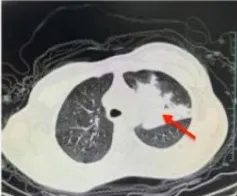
Depiction of chest imaging over the course of treatment. (A) Chest CT scan on February 20 showing an infection in the left upper lobe.
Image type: radiology (ct)